Interaction volume radius: 5 \u00c5
Interaction volume height: 20 \u00c5
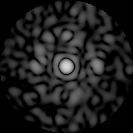
Disorder parameter: 0.8251